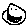
Label: smiley face